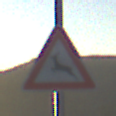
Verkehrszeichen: WildwechselRechts
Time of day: SunriseSunset
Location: Outdoor (Nature)
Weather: Clear
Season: NotSpecified
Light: Natural